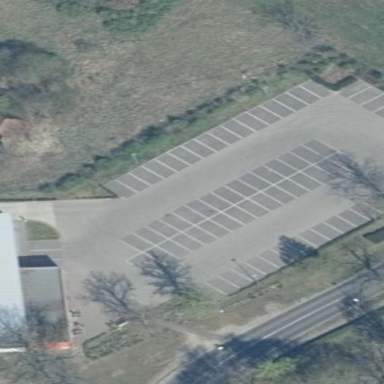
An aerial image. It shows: Parking area with surface.